Question: I have a product template that looks like this:

The html for it is:
'''
<div id="product">
<div id="cont">
<div class="productPictures">
<a
href="images/spalt_images/body_images/525a.JPG"
target="_blank"
>
<img src="images/spalt_images/body_images/525a.JPG"
width="180"
height="139.<PHONE>"
alt="front image" class="productImage"/>
</a>
<a
href="images/spalt_images/body_images/525a.JPG"
target="_blank"
>
<img src="images/spalt_images/body_images/525a.JPG"
width="180"
height="139.<PHONE>"
alt="front image" class="productImage"/>
</a>
</div>
<div class="productNumber"> #123 </div>
<div class="productDesc">
<table>
<col id="col1" />
<col id="col2" />
<tbody>
<tr>
<td> Body Type: </td>
<td> Stratocaster </td>
</tr>
<tr>
<td> Body Wood Type: </td>
<td> Walnut </td>
</tr>
<tr>
<td> Weight: </td>
<td> 12.7 lbs </td>
</tr>
<tr>
<td> Thickness: </td>
<td> 1 inch </td>
</tr>
<tr>
<td> Routing: </td>
<td> Standard </td>
</tr>
</tbody>
</table>
&nbsp;<div class="productPrice">
$456.00
</div>
</div>
</div>
</div>
</div>
</div>
'''
and the css:
'''
#product {
background-position: left top;
border: 2px solid #2D0000;
background-color: #42533E;
width: 650px;
overflow: hidden;
margin-top: 10px;
margin-bottom: 10px;
-moz-border-radius: 4px;
-webkit-border-radius: 4px;
border-radius: 4px 4px 4px 4px
}
.productNumber {
padding: 4px;
font-size: 35px;
color: #C9E0D0;
float: right;
text-shadow: 2px 2px 3px #252525;
}
.productPictures
{
float: left;
padding: 0px;
margin: 5px 0px 10px 0px;
width: 200px;
}
.productDesc{
padding: 5px 10px 5px 5px;
color: #FFFFFF;
font-size: large;
float: left;
width: 400px;
height: 100%;
}
.productPrice {
font-size: 25px;
color: #F4D582;
text-align: right;
font-weight: bold;
text-shadow: 2px 2px 3px #252525;
}
.productImage {
border: 2px solid #20281E;
margin-top: 10px;
margin-right: 10px;
margin-left: 10px;
}
#col1{
width: 40%;
}
#col2{
width: 60%;
}
table{
width: 100%;
}
'''
So what I would want is for the product description div to end up at the bottom so that the price would also end up at the bottom. I tried to set height to 100% but this did not have any effect.
Thanks
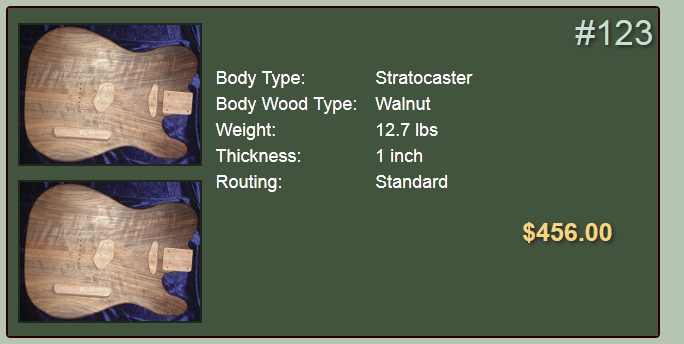
Answer: And here is a <URL>.
relevant code:
'''
#product {
...
position:relative;
}
.productDesc{
...
position:absolute;
bottom:0px;
right:0px;
}
'''